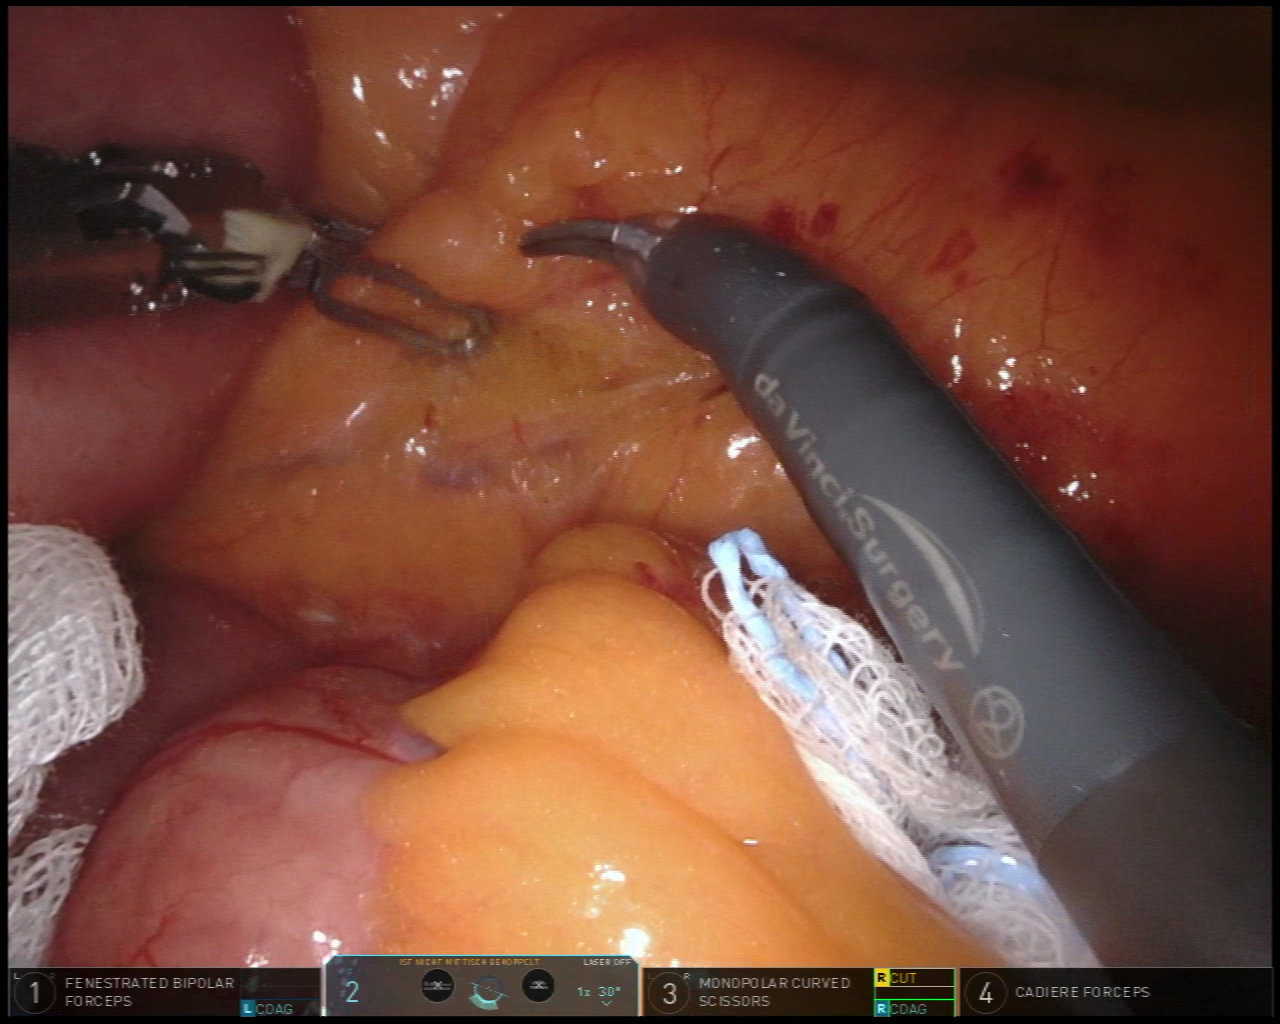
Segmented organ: small_intestine
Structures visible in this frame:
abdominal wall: no
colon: no
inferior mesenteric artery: no
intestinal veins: no
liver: no
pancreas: no
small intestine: yes
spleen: no
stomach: no
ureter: no
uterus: no
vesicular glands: no